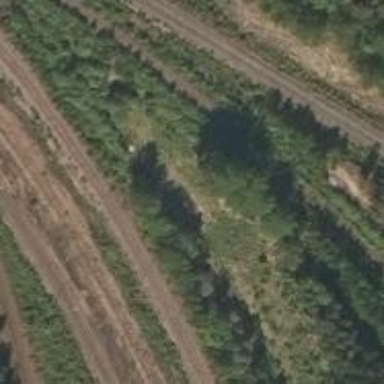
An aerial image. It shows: Railway yard used for servicing trains.